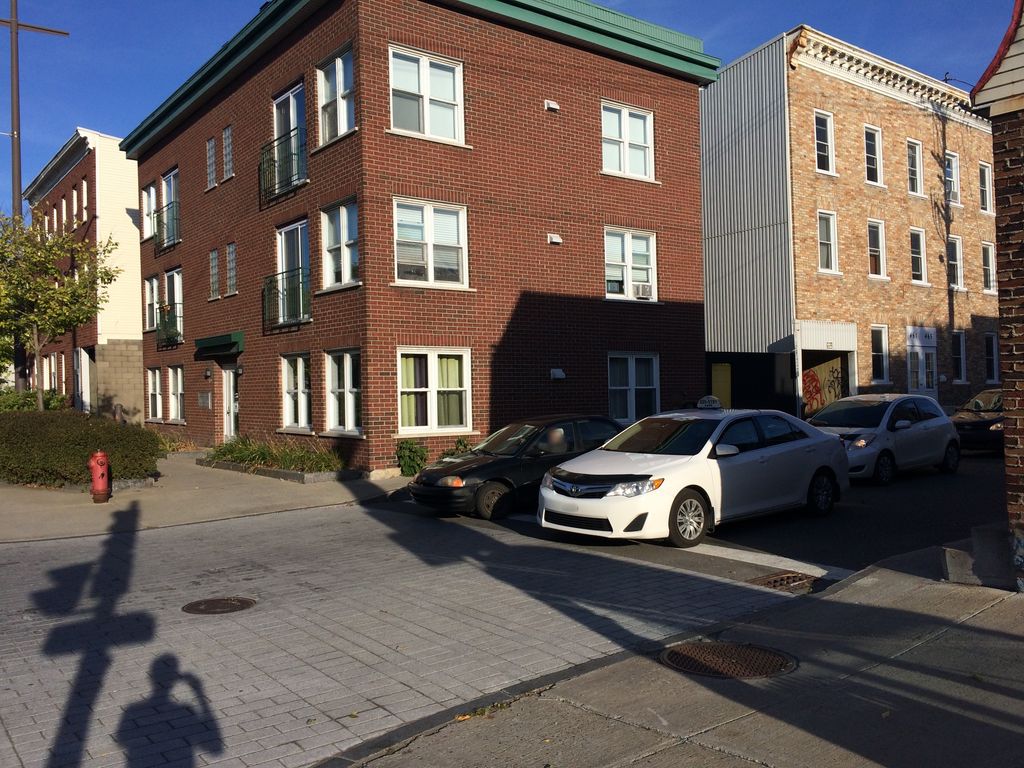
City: quebec_city